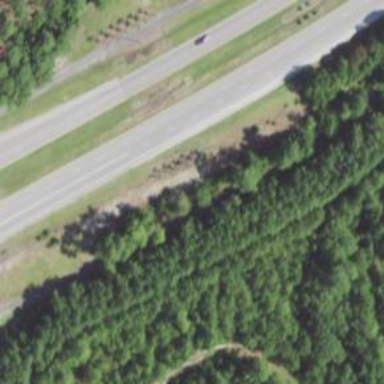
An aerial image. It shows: Trunk highway with expressway features.